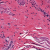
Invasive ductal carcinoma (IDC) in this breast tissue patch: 0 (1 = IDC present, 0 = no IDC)